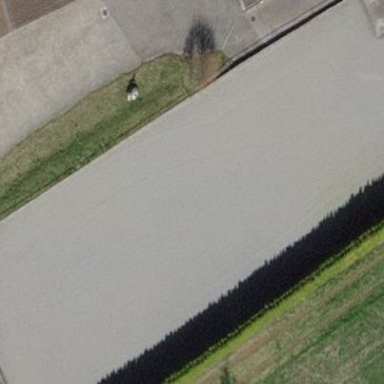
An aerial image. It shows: Equestrian sport pitch with sandy surface.